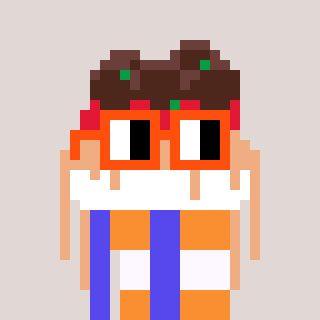
a pixel art character with square orange glasses, a spaghetti-shaped head and a computerblue-colored body on a warm background